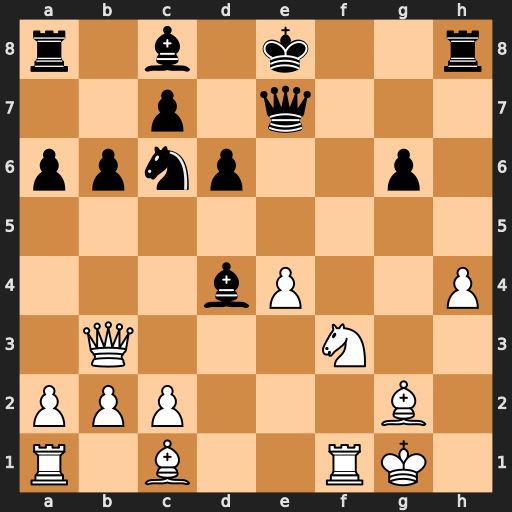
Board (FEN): r1b1k2r/2p1q3/ppnp2p1/8/3bP2P/1Q3N2/PPP3B1/R1B2RK1
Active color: w
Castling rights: kq
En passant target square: -
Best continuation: Nxd4 Nxd4 Qa4+ b5 Qxd4